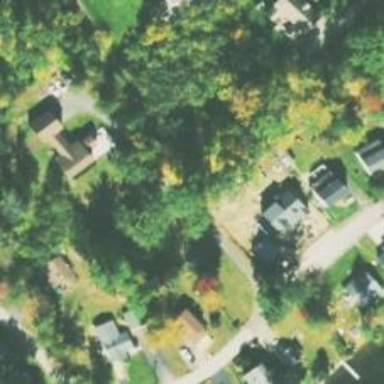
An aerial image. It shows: Driveway.